Current action and preconditions to check: path_clear

Your task: For each precondition in the list above, predict whether it will hold at this action.

Consider the current scene as observed from the mobile robot's camera, and analyze the predicted future states of all dynamic agents (e.g., people, animals, vehicles, or any moving entities) within the NEXT SECOND.

IMPORTANT: Only answer "very likely" if you are absolutely certain—based on strong, clear evidence—that a dynamic agent will violate the precondition in the predicted future state. Do NOT answer "very likely" for unlikely, ambiguous, or low-probability risks.

Ask yourself for each precondition: Is there a high probability, with clear and convincing evidence, that the predicted future states of any dynamic agent will interfere with the predicted future state of the currently executing action within the NEXT SECOND, causing that precondition to fail?

Assess the risk level based on these predictions. Use "likely" or "very likely" if motions create a clear risk of interference.

Use "neutral" or "improbable" if agents are nearby but their predicted paths are clearly diverging or non-conflicting.

Failure Risk Categories: "very improbable", "improbable", "neutral", "likely", "very likely"

Answer Format: Output ONLY the probability_of_failure value from these categories: "very improbable", "improbable", "neutral", "likely", "very likely"

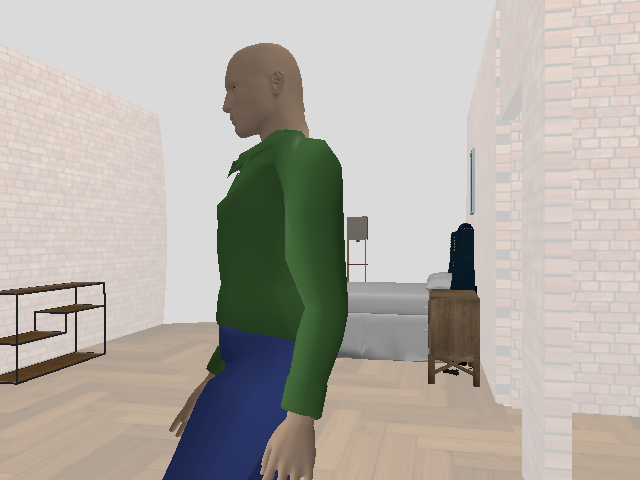

Answer: very likely